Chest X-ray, PA view. Patient: 73 years old, sex M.
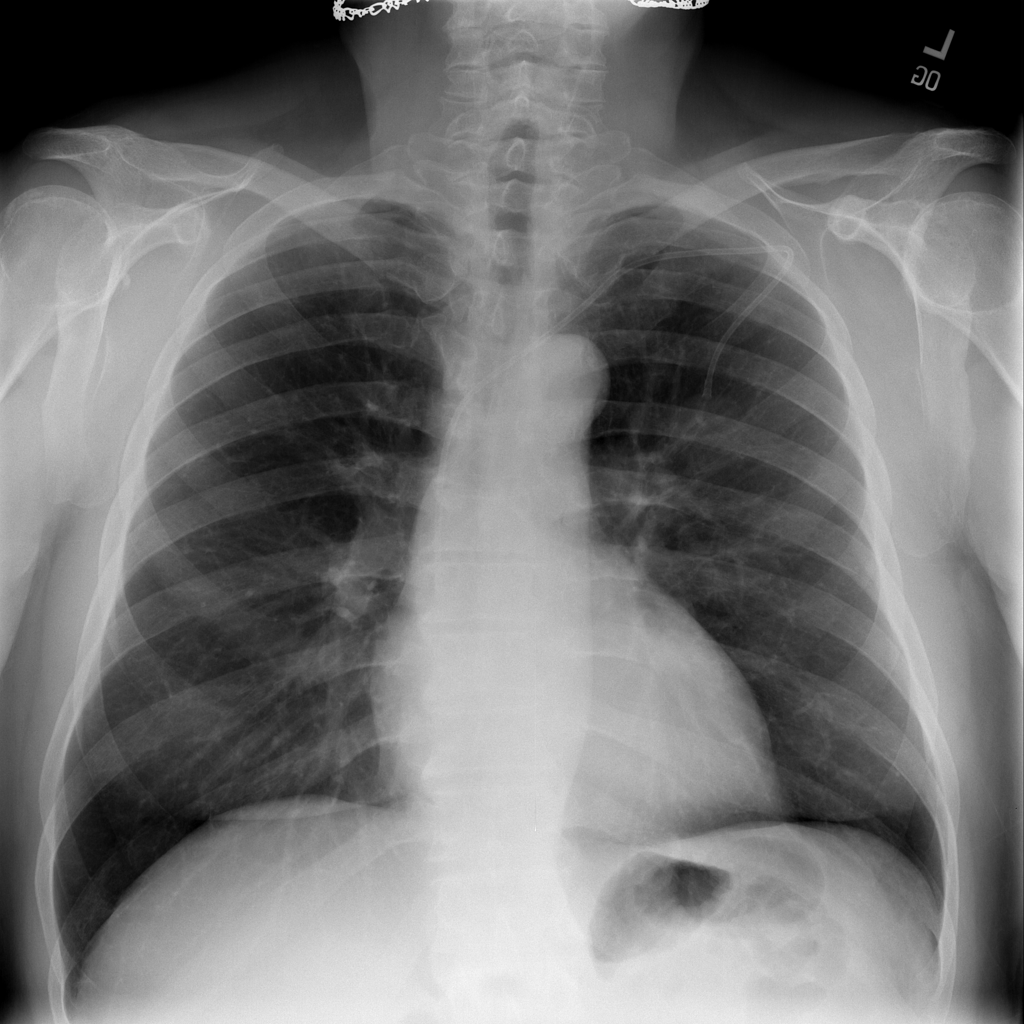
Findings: No Finding